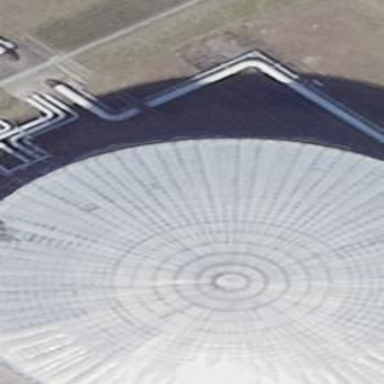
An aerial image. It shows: Storage tank that is man-made.